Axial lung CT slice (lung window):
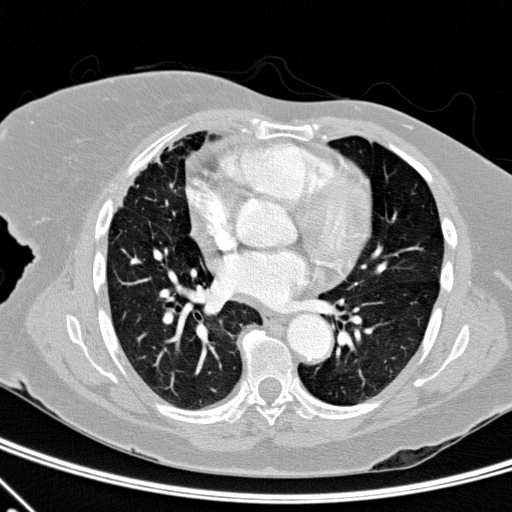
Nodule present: no